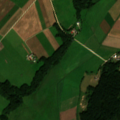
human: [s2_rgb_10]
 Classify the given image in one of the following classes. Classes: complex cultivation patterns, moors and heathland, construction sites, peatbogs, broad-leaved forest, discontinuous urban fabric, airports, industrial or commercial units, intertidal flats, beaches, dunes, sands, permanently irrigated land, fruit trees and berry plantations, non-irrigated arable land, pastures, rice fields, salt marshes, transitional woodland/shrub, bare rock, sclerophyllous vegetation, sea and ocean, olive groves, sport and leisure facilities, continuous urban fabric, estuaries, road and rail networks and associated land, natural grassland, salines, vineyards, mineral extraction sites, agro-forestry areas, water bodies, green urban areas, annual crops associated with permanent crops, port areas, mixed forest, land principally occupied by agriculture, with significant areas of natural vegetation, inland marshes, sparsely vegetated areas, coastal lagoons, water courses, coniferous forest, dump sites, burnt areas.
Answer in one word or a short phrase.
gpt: non-irrigated arable land, pastures, complex cultivation patterns, land principally occupied by agriculture, with significant areas of natural vegetation, broad-leaved forest, coniferous forest